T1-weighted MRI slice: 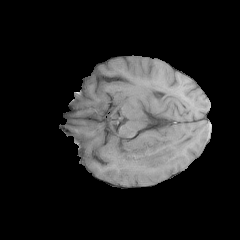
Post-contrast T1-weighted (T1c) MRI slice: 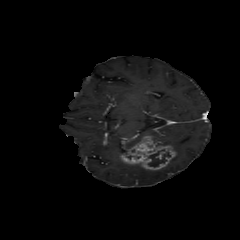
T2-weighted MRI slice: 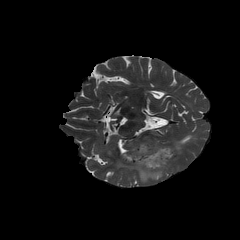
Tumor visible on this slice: yes